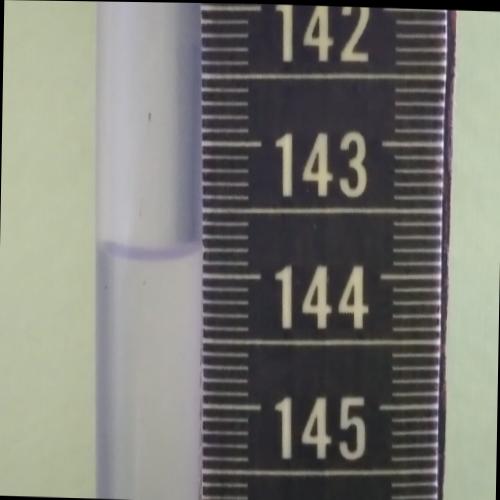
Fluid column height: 143.8 cm